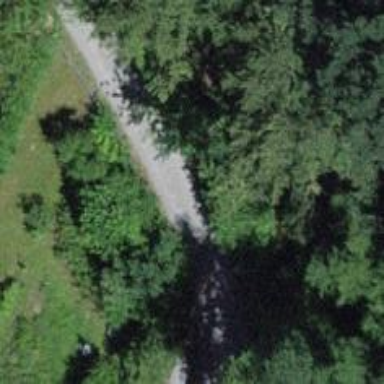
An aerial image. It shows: Path surfaced with fine gravel.